Field crop: maize
Growth stage: 2
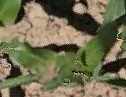
Species: maize